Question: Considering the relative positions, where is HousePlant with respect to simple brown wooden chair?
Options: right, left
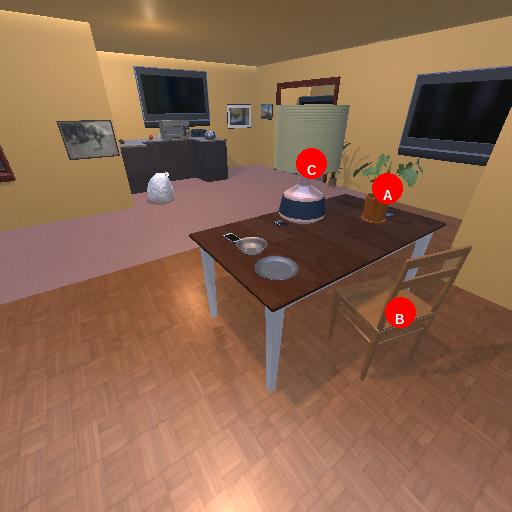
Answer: right